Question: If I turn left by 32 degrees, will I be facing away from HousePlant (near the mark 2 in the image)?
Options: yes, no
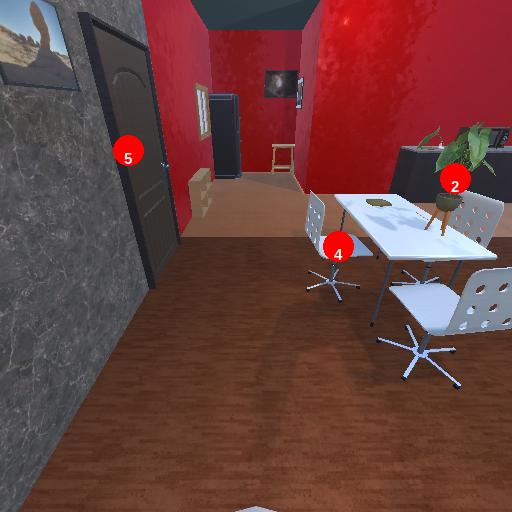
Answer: yes